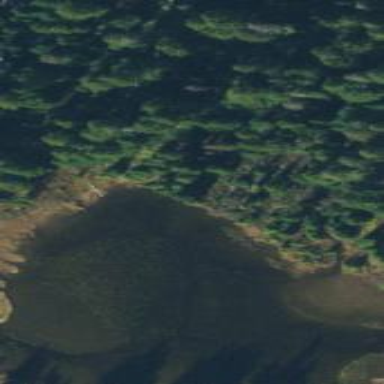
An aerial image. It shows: Lake with natural water.